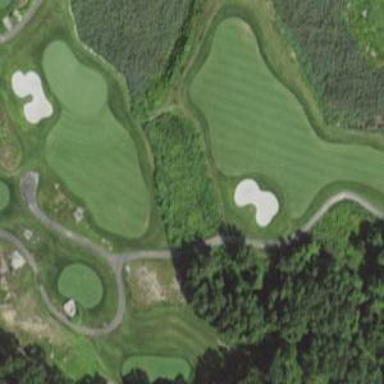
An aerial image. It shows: Path for golf carts.